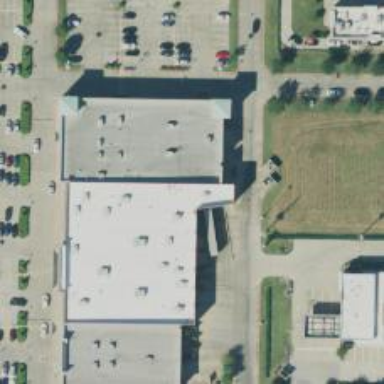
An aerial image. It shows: Veterinary facility.